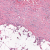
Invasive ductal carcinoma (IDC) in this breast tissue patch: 0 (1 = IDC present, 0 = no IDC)